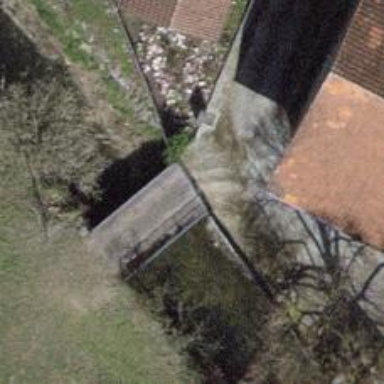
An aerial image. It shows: Path leading to bridge.